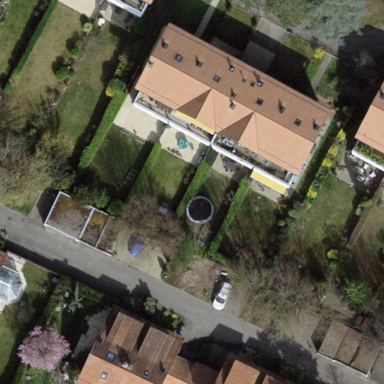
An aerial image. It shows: Garden enclosed by fence.